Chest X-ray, AP view. Patient: 52 years old, sex F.
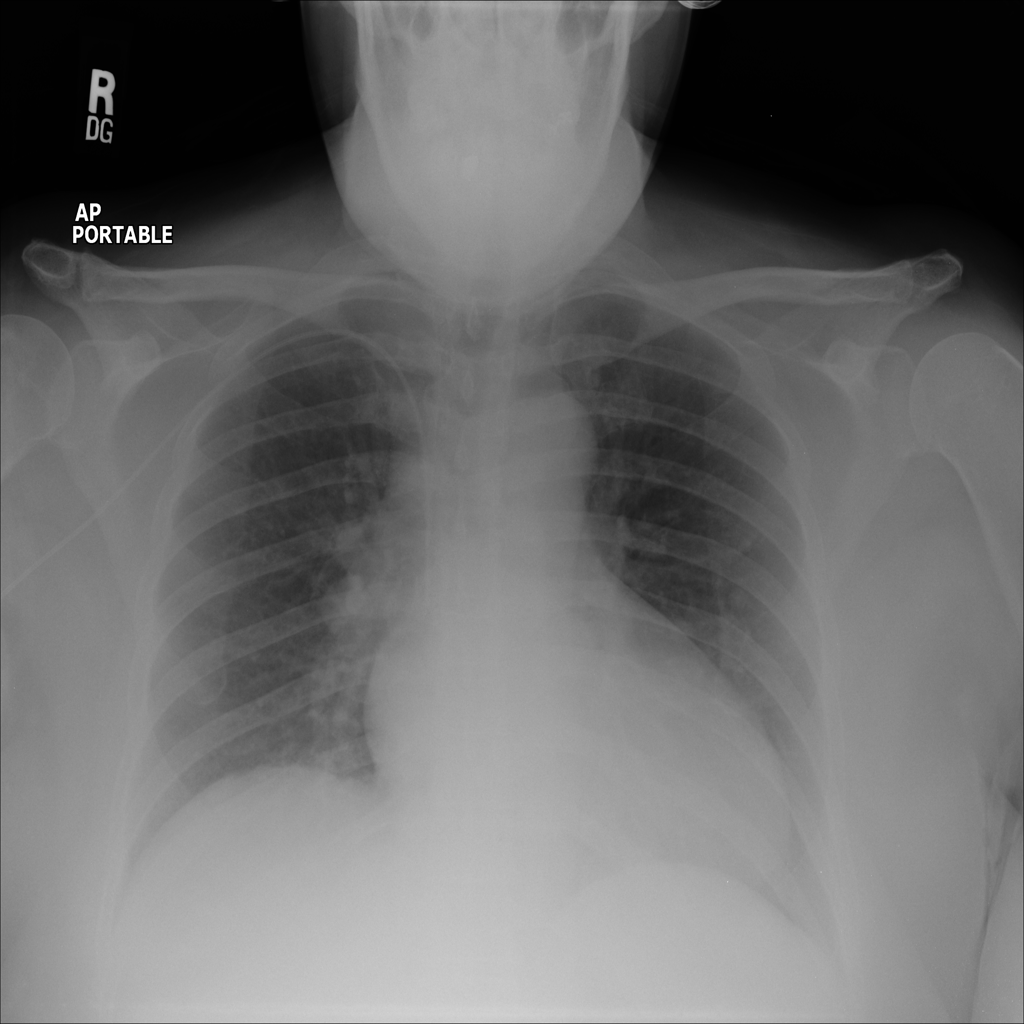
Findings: No Finding